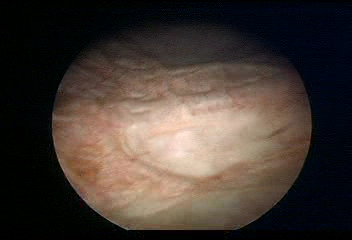
Modality: WLC
Class: Normal mucosa
Bladder cancer association: No